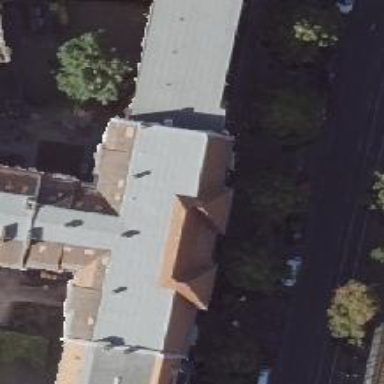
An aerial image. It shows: Cafe.